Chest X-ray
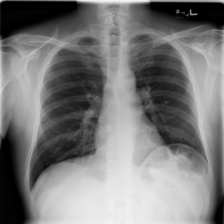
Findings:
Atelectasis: negative
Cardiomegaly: negative
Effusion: negative
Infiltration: negative
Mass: negative
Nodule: negative
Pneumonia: negative
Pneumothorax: negative
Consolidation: negative
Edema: negative
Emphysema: negative
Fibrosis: negative
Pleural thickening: negative
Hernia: negative